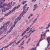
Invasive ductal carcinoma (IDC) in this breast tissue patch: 1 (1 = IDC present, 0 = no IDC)